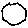
Label: hexagon